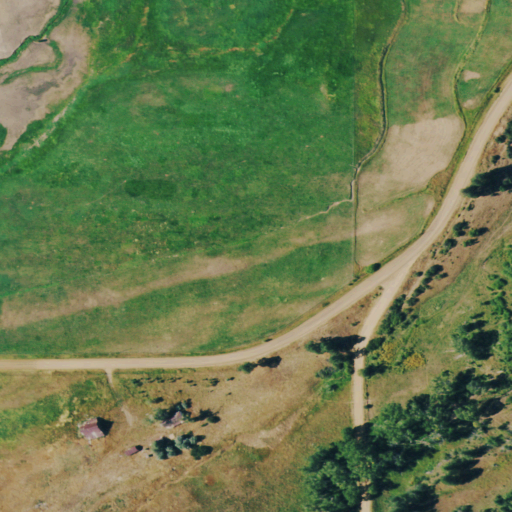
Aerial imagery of plain(s) in Colorado named Thompson Park containing pasture, shrub, deciduous forest, low intensity development, open development, evergreen forest, and grassland